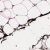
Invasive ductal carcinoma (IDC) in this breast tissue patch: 0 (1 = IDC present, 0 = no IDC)